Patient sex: F
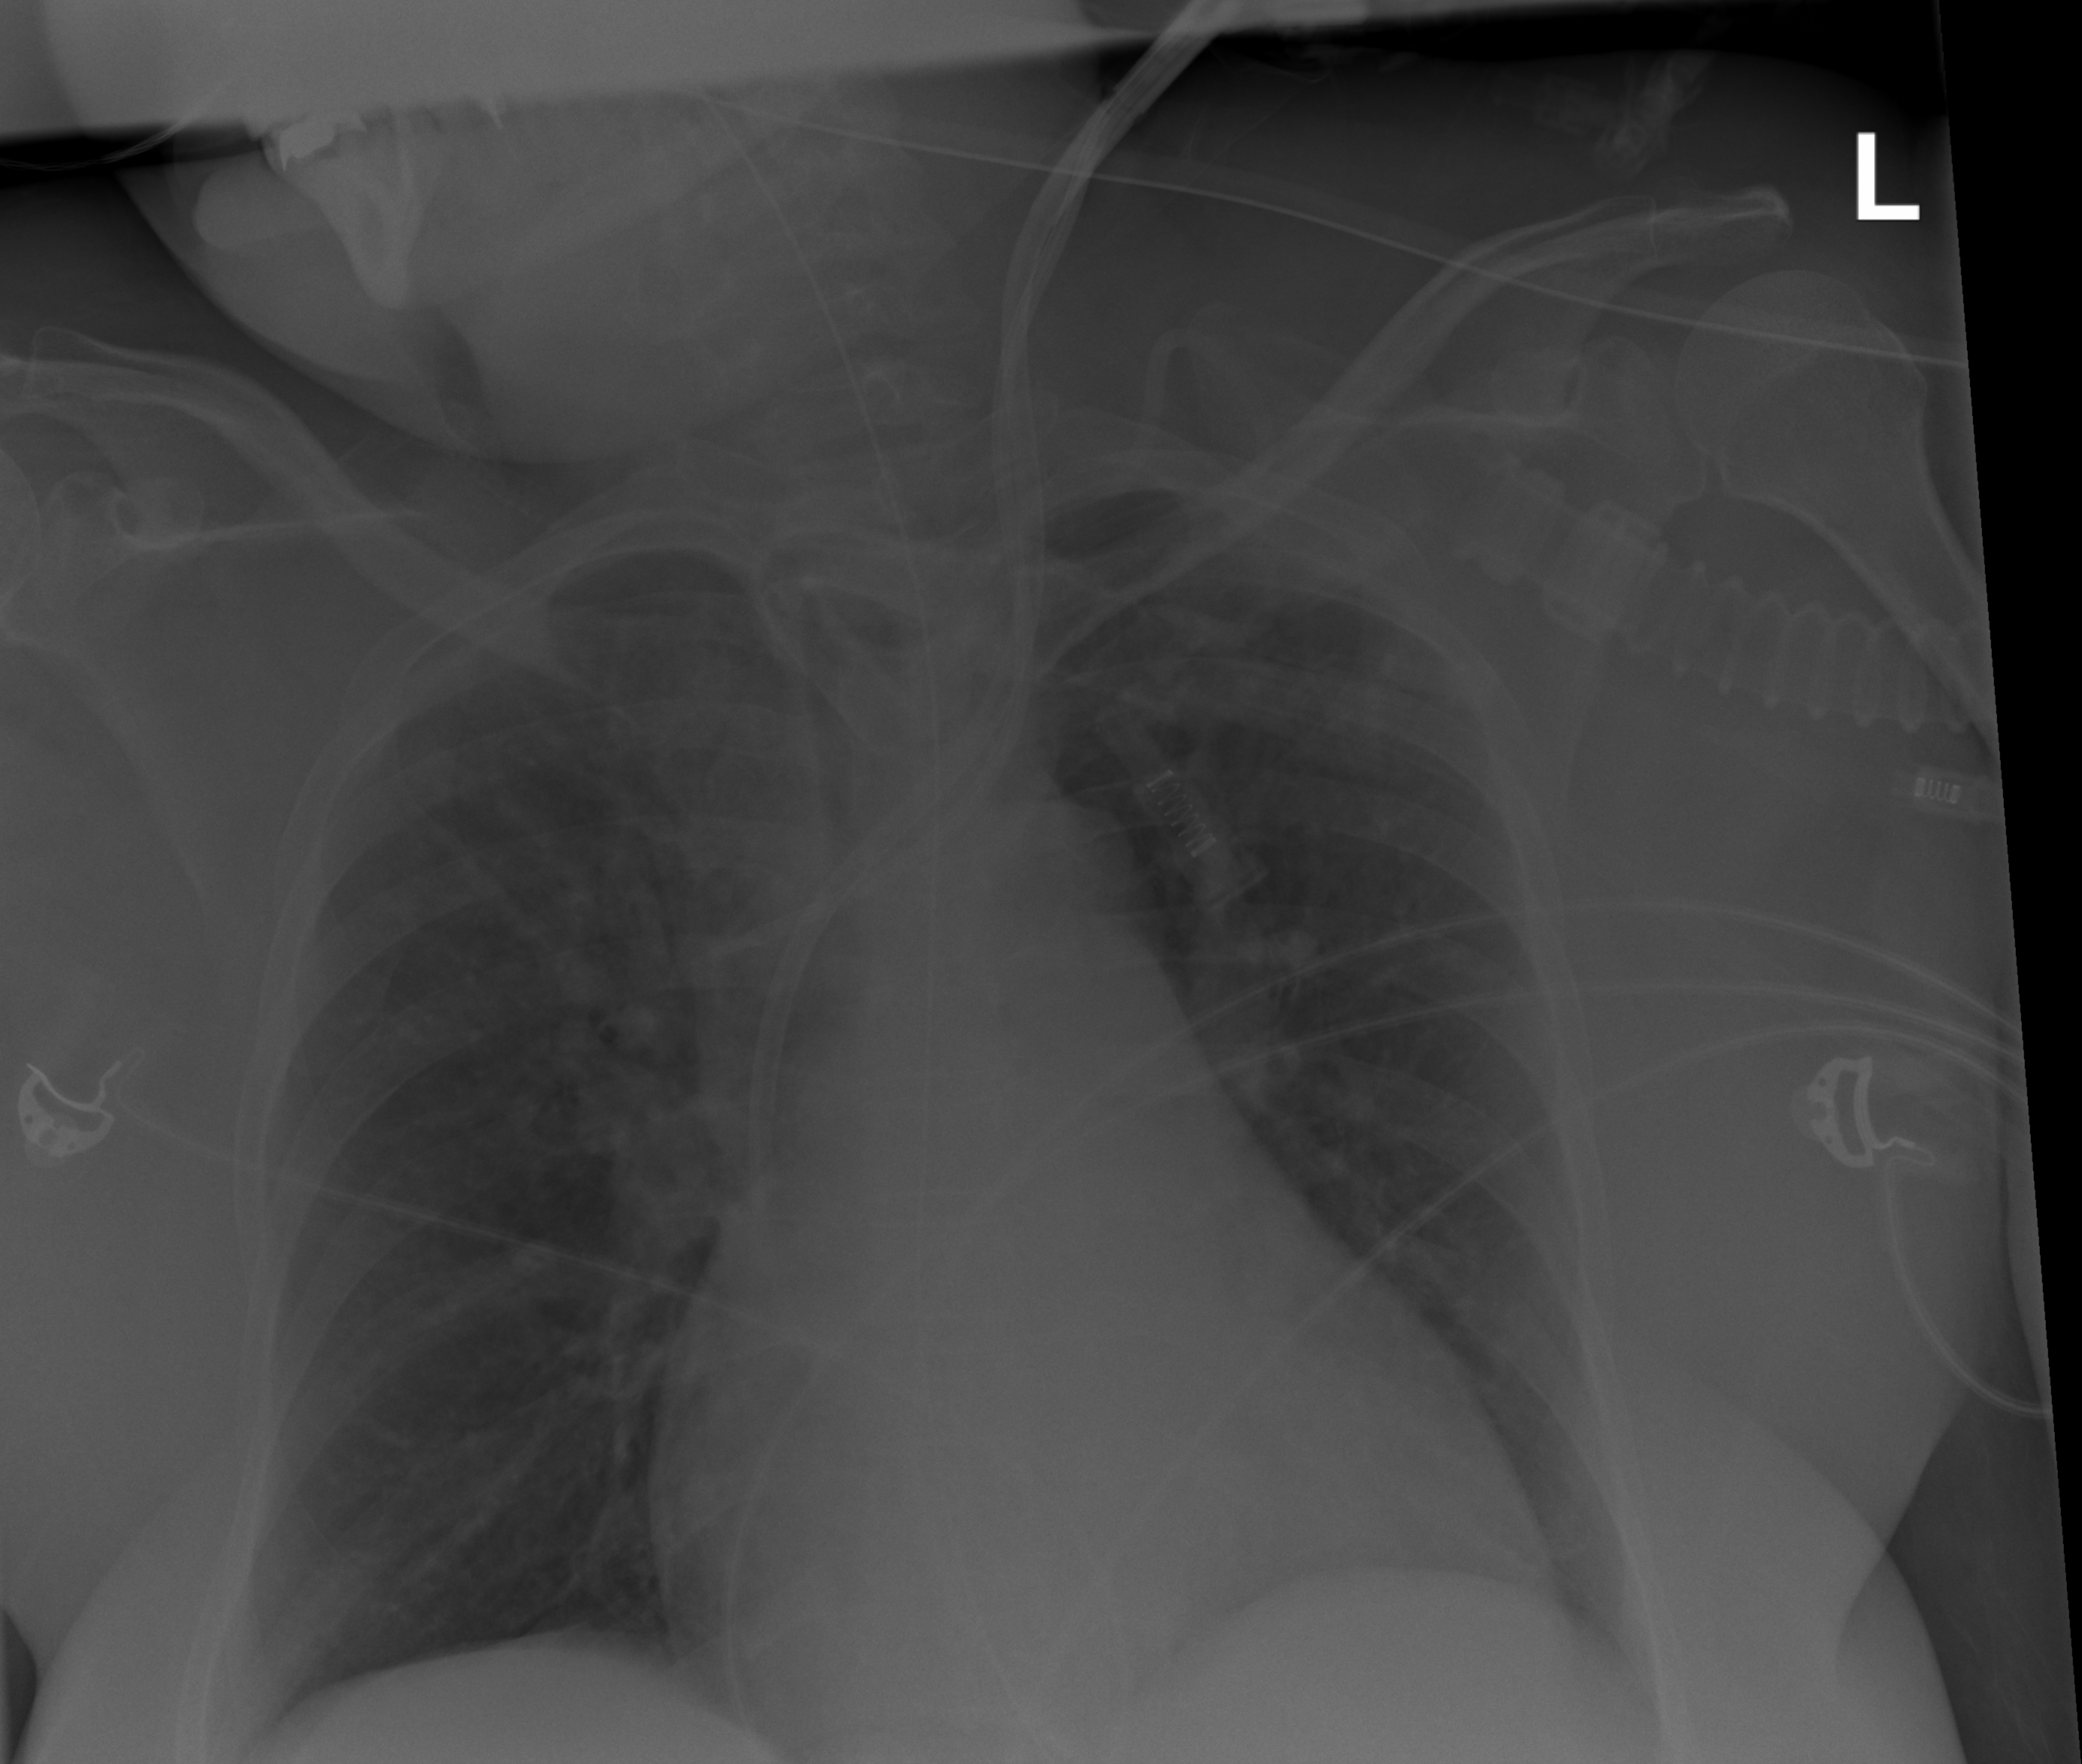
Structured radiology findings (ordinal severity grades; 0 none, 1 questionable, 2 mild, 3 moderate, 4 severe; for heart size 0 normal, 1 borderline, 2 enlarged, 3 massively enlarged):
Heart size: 2
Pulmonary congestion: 2
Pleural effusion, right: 2
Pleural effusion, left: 2
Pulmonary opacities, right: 0
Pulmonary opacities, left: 0
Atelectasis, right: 2
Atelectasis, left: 0